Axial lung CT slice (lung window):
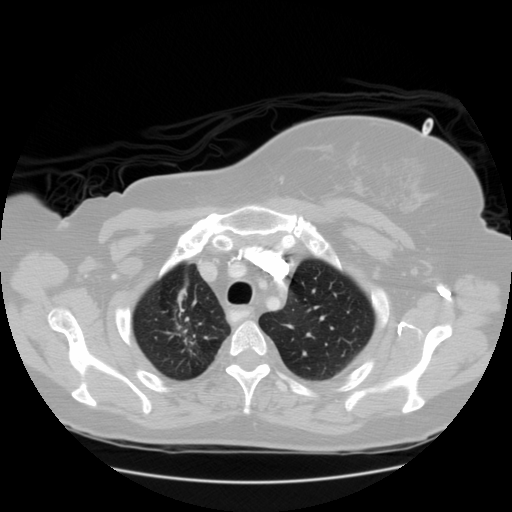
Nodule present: no